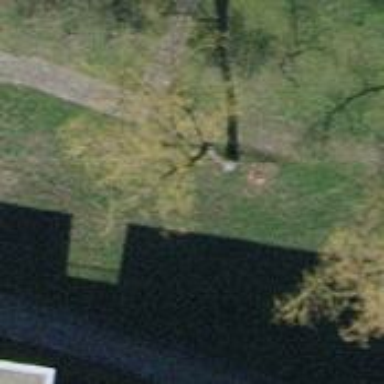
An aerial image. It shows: Urban tree adding natural touch to the cityscape.